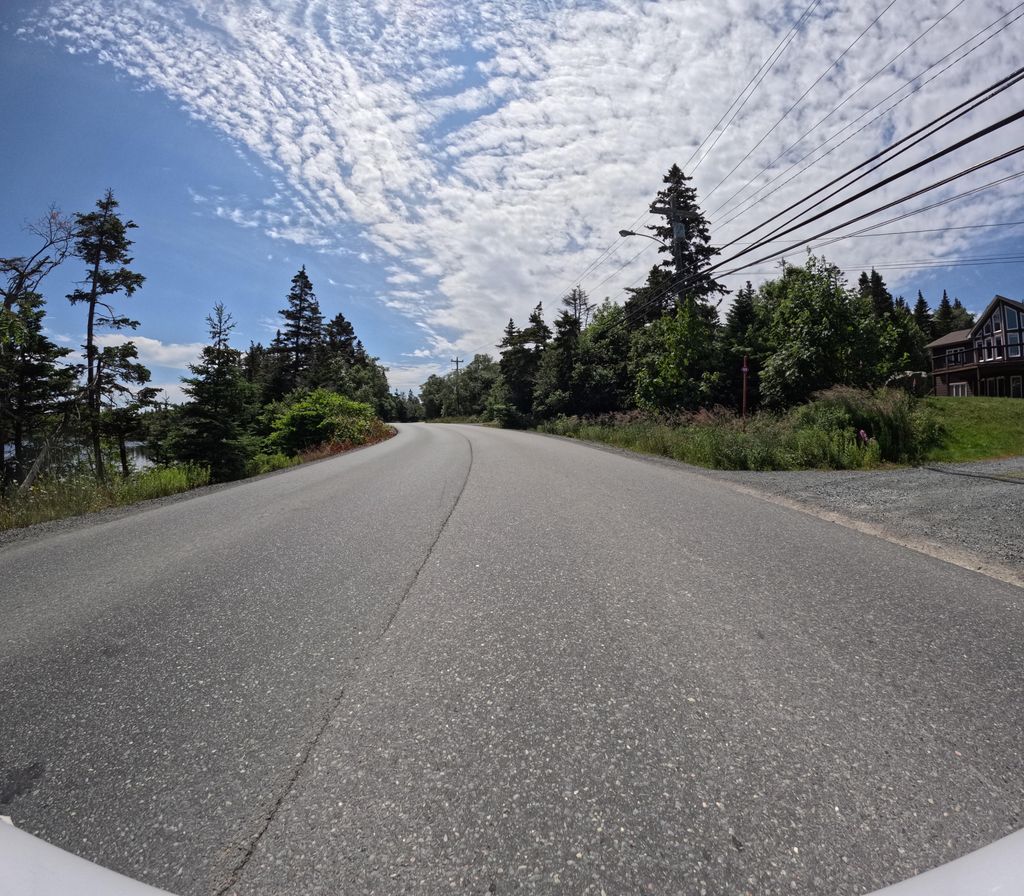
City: st_johns